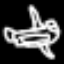
Label: airplane